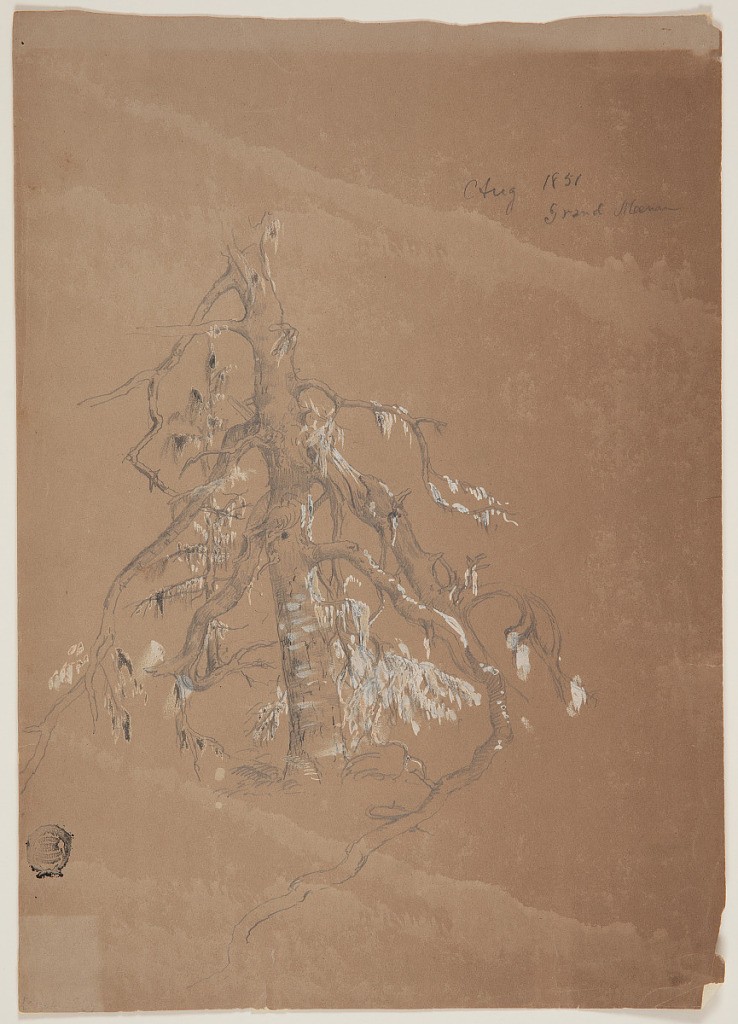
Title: A Gnarled Evergreen, Grand Manan Island, Canada
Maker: Frederic Edwin Church, American, 1826–1900
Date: August 1851
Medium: Graphite, white gouache, and oxidized white gouache on light brown paper
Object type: Drawing
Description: Botanical sketch showing a view of a gnarled evergreen tree on Grand Manan Island in Canada. Dominating the composition at center, the tree's knobby, curving trunk hosts numerous barren and twisting branches. Spanish moss (or some other kind of hanging detritus) appears to dangle in tufts from these branches, highlighted in white gouache, some of which has oxidized into a black color. The top of the tree extends out of view at upper center.